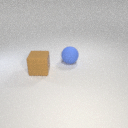
large blue rubber sphere to the right of large brown rubber cube